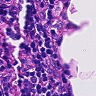
Metastatic tissue present: no